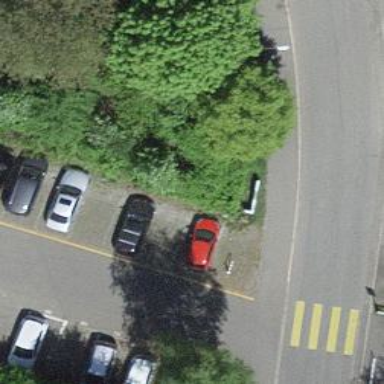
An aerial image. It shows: Car sharing facility.